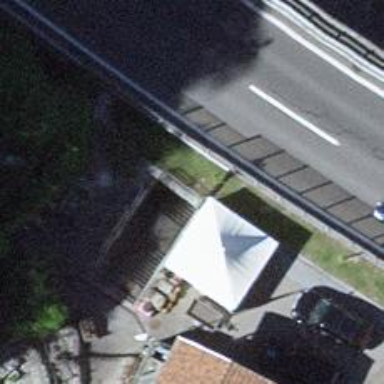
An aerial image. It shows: Path that goes through tunnel.